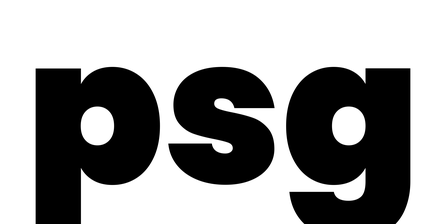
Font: Poppins-Black